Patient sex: M
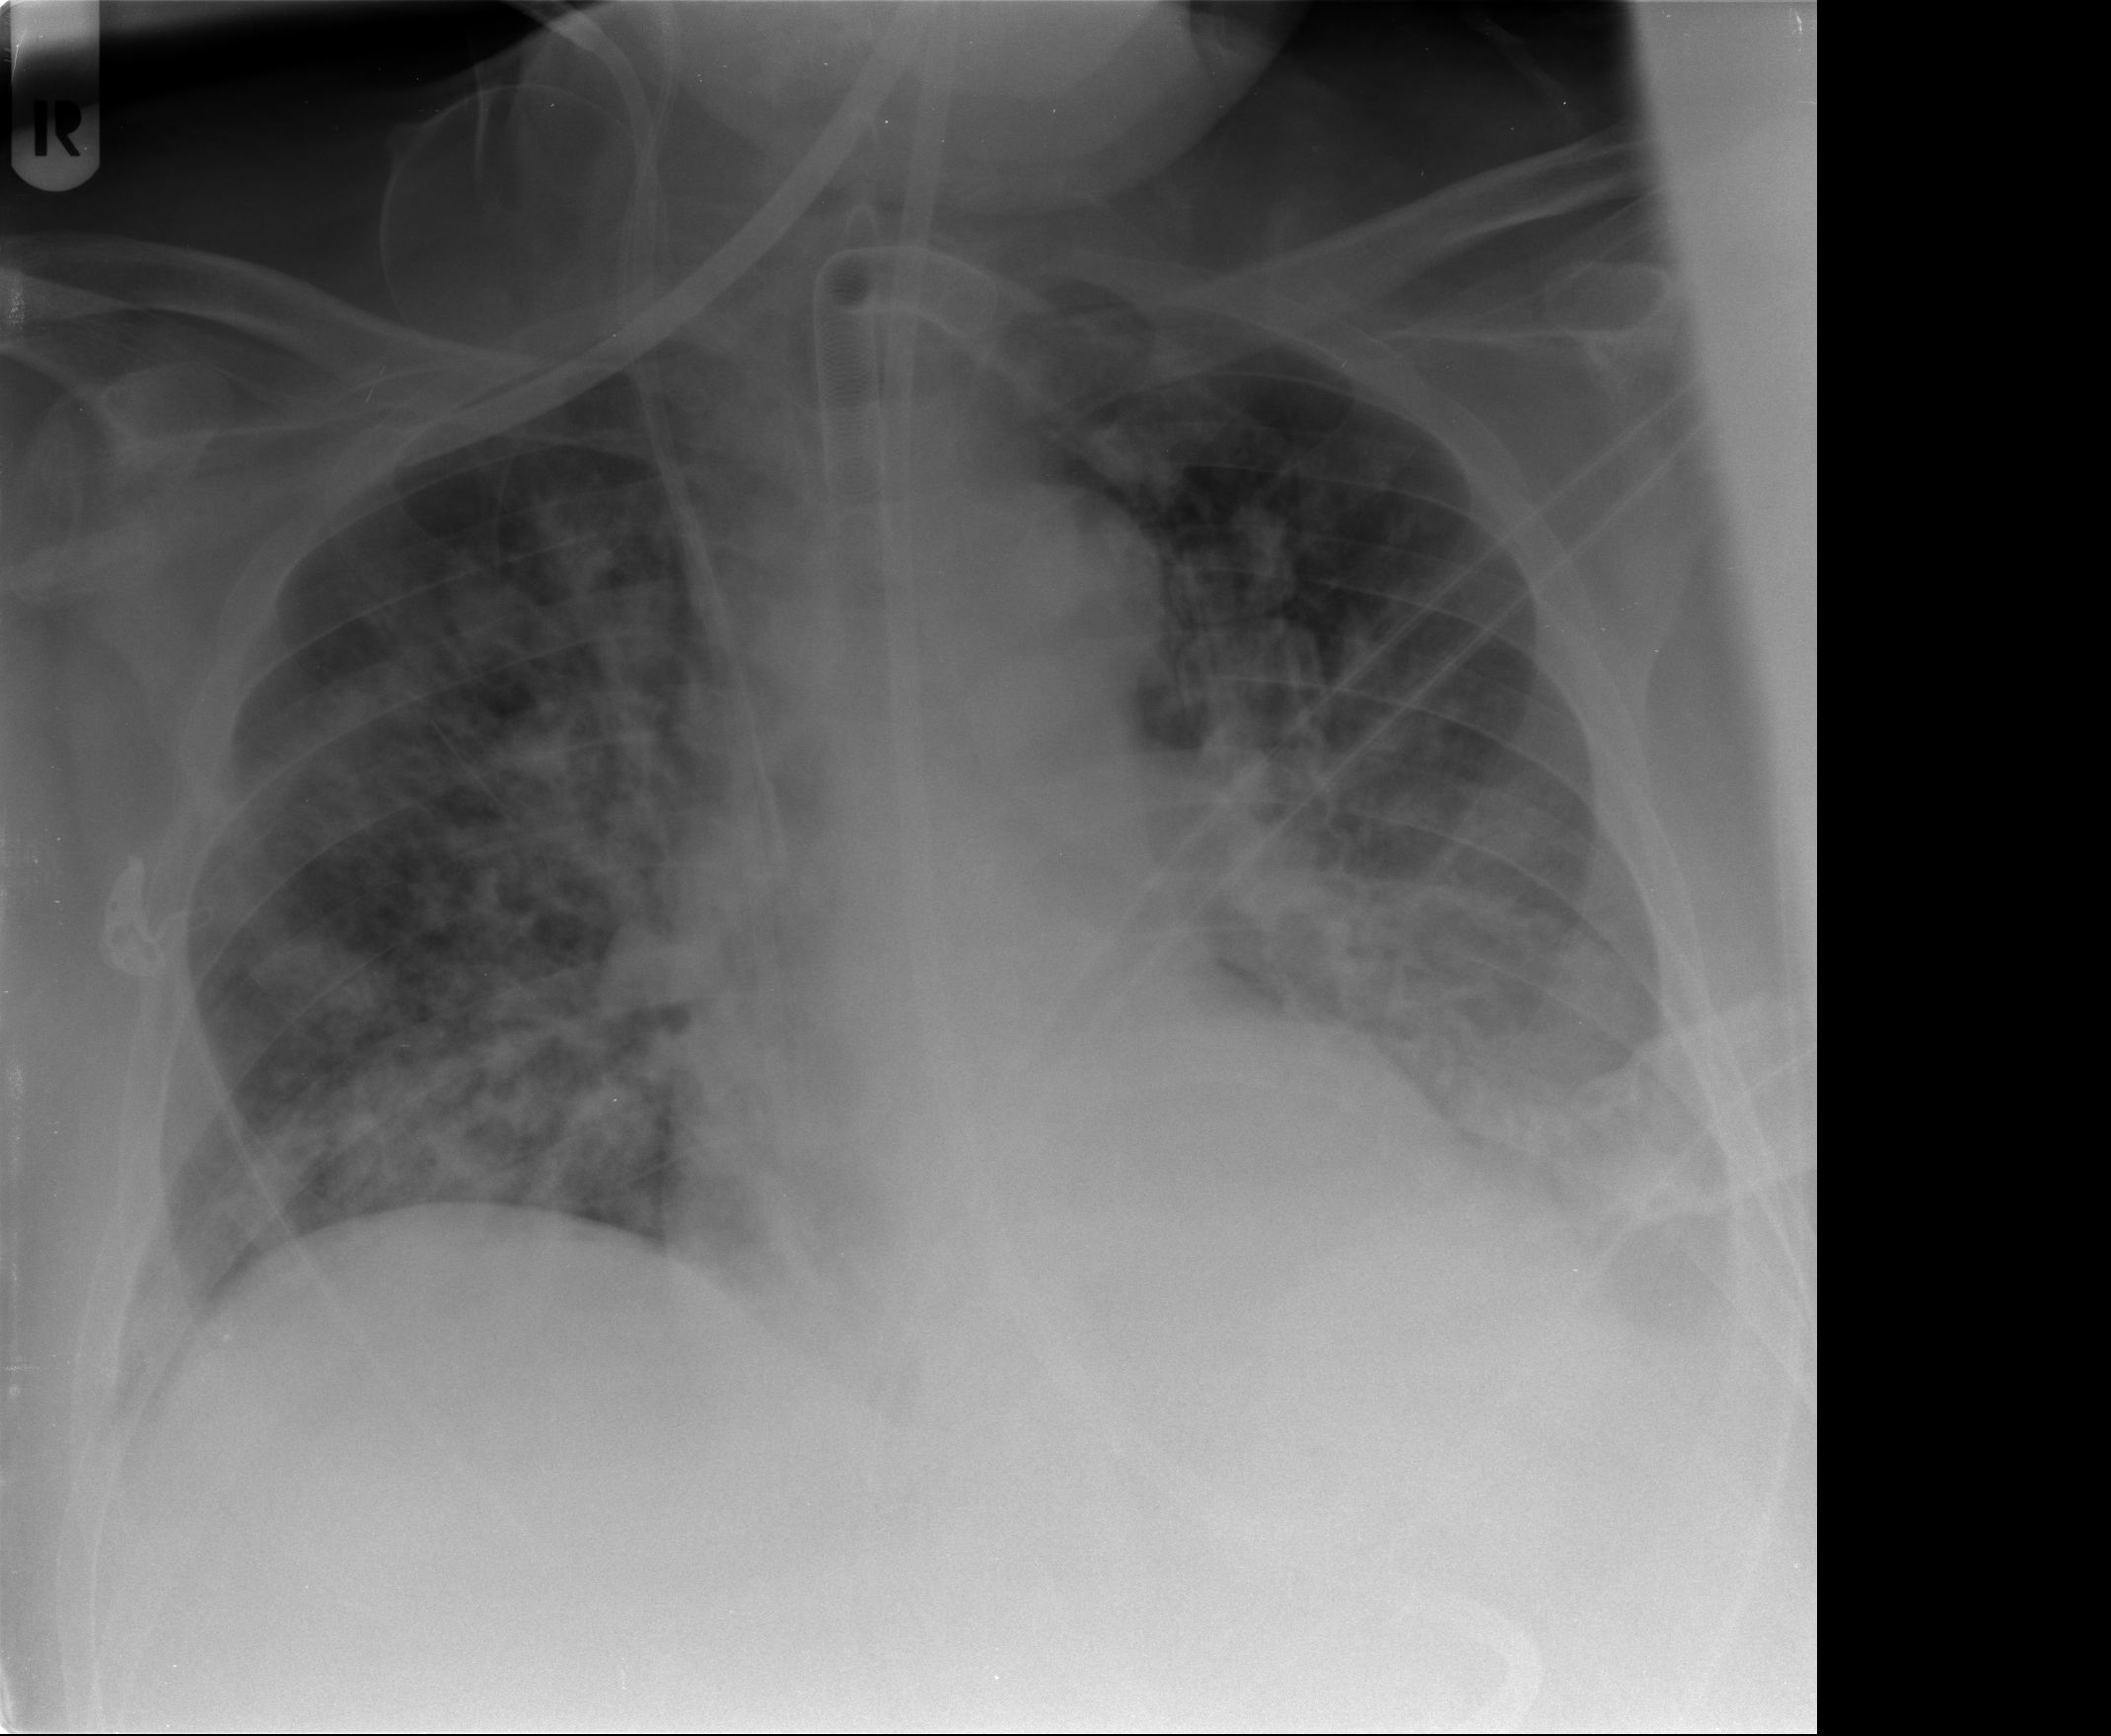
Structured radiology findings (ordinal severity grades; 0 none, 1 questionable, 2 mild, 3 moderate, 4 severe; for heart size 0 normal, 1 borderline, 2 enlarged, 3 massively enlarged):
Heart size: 0
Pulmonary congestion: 2
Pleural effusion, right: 0
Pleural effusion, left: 2
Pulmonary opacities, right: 3
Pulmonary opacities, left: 2
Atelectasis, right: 3
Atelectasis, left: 3